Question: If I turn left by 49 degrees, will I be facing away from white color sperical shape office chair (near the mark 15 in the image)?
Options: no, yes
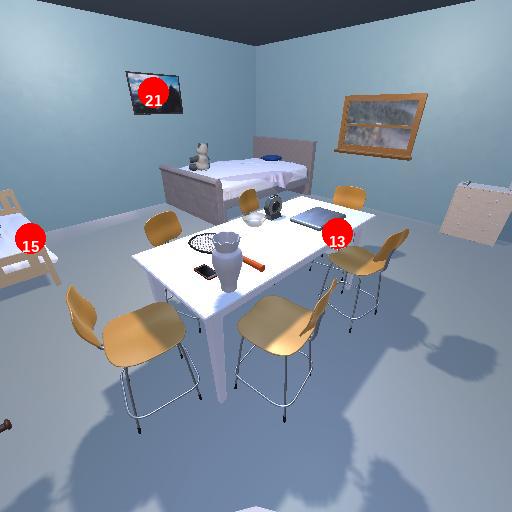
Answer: no